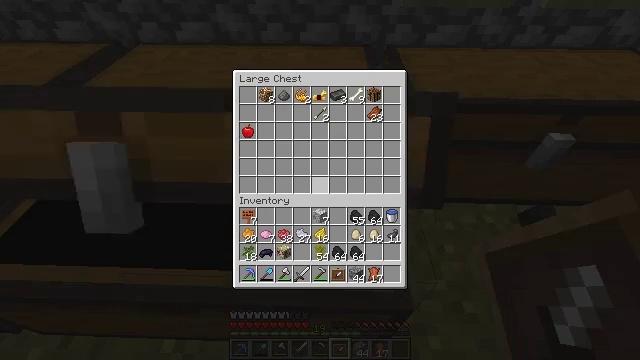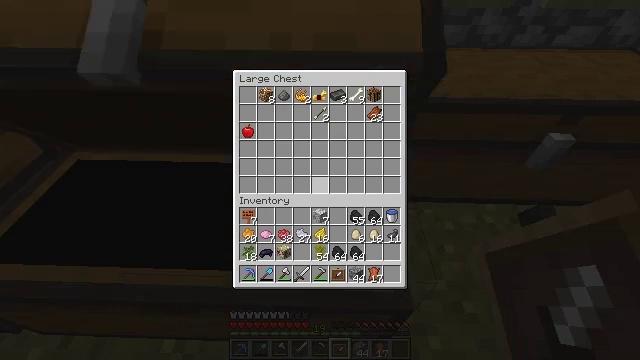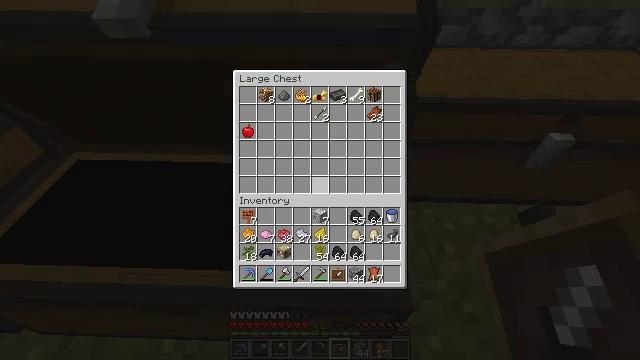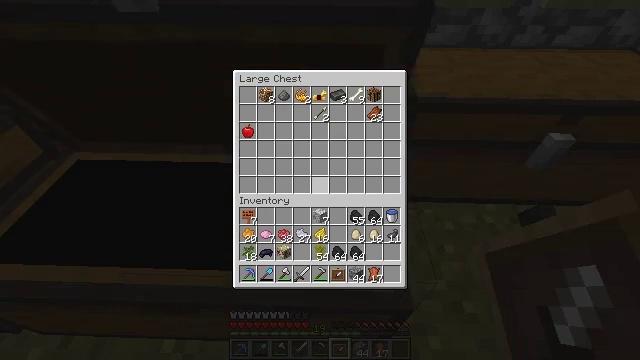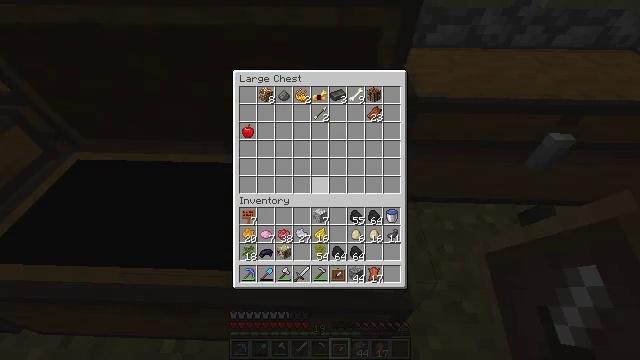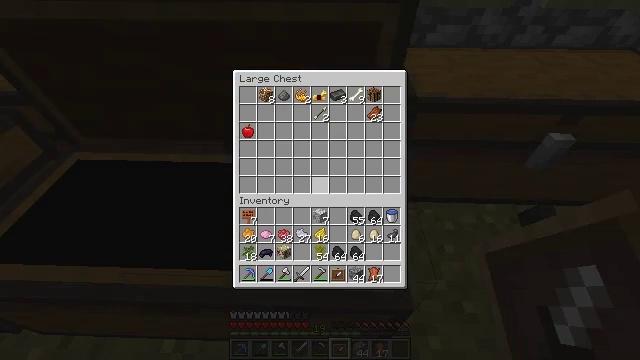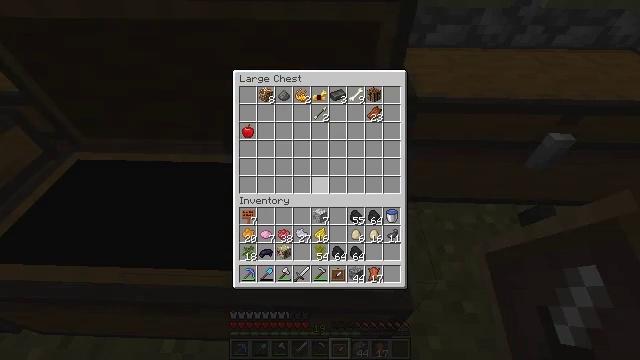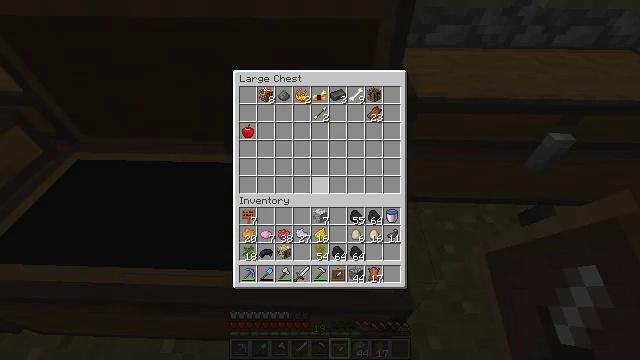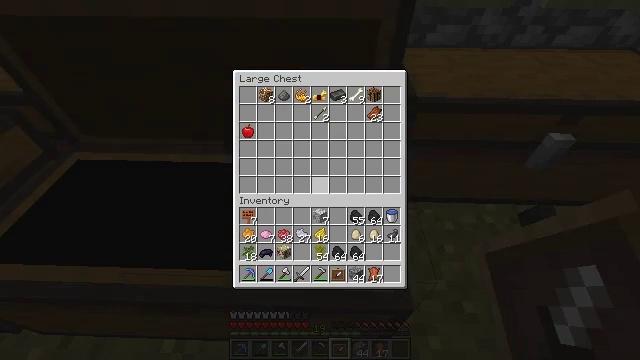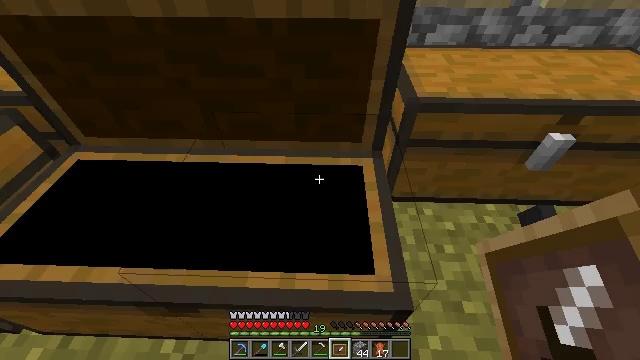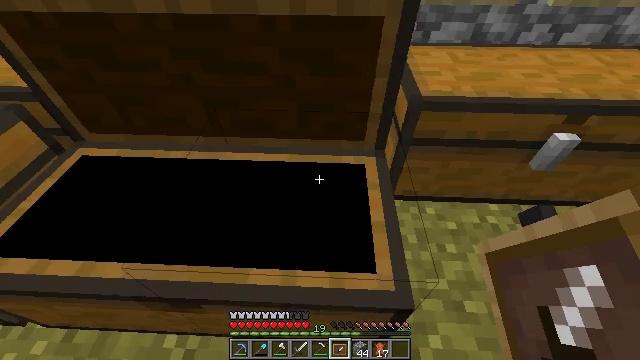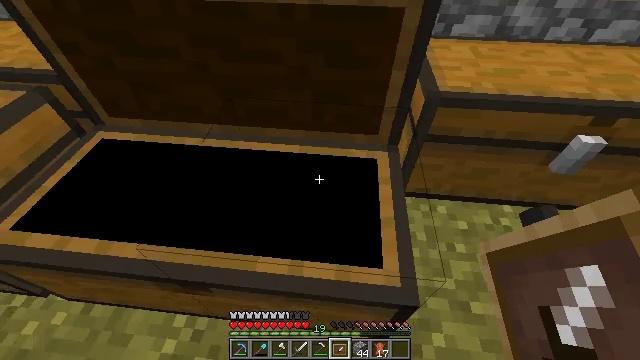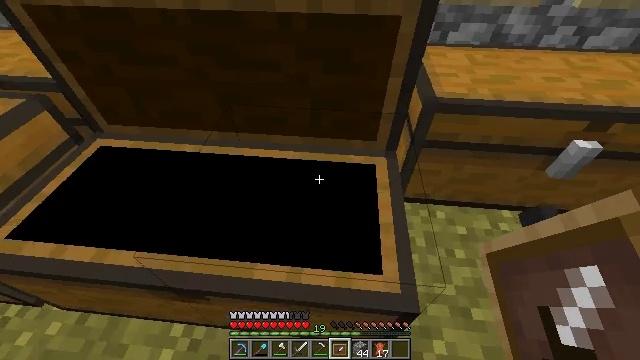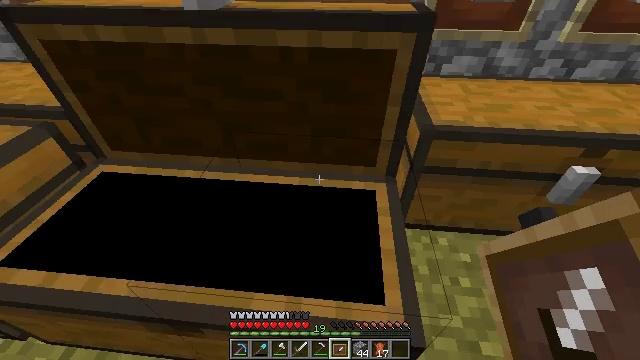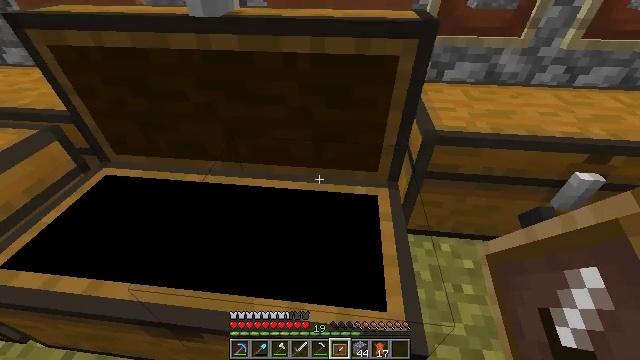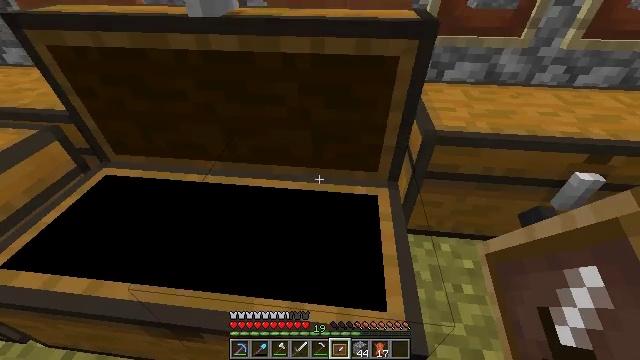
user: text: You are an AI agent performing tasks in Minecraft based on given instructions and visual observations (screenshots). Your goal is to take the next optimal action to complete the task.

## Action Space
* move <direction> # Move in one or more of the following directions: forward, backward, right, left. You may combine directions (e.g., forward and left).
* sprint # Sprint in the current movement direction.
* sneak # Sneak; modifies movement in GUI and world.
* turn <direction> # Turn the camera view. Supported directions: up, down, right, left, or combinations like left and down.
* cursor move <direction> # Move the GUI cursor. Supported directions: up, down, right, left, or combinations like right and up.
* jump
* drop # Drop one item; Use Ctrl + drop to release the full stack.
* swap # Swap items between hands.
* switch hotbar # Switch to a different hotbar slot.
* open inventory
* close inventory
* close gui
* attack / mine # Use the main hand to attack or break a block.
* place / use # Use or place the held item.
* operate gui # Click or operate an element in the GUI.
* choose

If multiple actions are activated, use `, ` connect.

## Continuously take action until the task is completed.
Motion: motion action
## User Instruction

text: Break the acacia wall sign to collect it.
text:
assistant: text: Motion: no_op
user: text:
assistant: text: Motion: no_op
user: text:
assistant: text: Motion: no_op
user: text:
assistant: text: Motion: no_op
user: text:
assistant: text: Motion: no_op
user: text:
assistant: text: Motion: no_op
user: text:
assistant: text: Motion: no_op
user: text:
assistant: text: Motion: no_op
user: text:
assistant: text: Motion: no_op
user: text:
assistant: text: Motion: close gui
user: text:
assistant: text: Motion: turn left and down
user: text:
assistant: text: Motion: turn up
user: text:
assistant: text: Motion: turn up
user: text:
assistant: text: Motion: turn up
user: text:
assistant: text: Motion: no_op
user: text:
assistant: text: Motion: no_op
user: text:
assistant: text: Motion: move right, turn left
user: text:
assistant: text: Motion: move right, turn left and up
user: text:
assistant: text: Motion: move right, turn left and up
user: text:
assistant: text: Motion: move forward and move right, turn left
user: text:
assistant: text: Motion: move forward and move right, turn left
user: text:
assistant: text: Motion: move forward, turn left
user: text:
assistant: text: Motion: turn left
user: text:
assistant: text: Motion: turn left and up
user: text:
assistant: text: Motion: turn left and up
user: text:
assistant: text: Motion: turn up
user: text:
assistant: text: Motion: use / place
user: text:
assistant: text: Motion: use / place
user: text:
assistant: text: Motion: use / place
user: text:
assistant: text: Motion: no_op